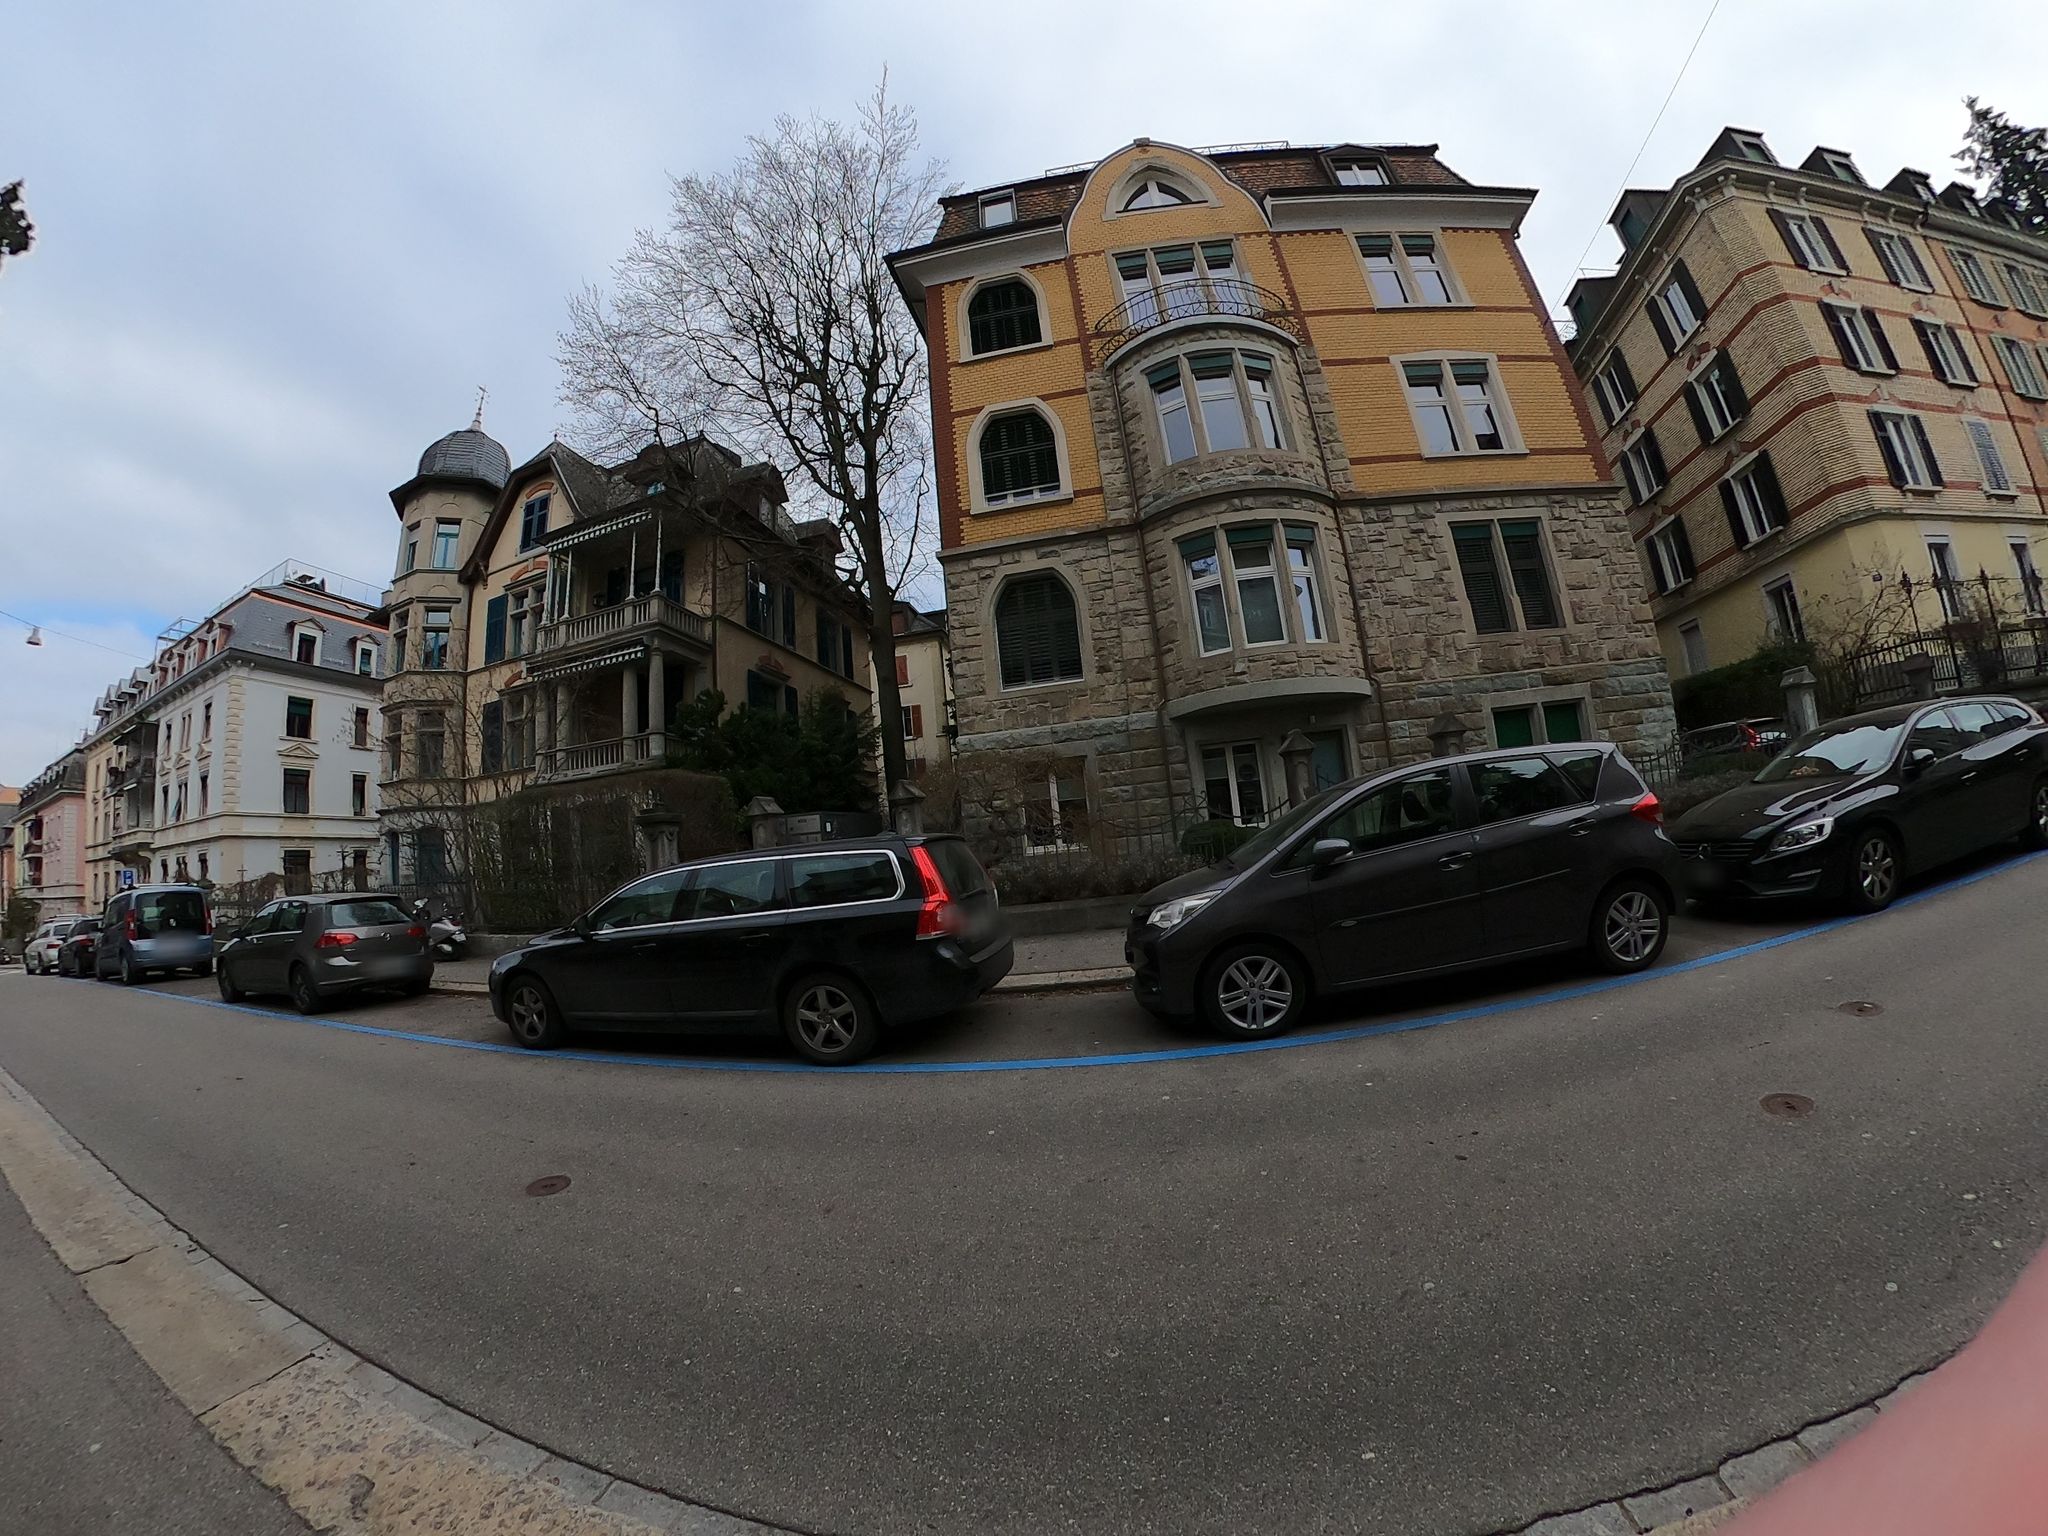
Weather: snowy
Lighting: day
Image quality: good
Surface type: driving surface
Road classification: footway
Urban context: urban centre
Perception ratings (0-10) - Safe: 8.4, Lively: 9.11, Beautiful: 9.15, Boring: 1.23, Depressing: 1.96, Wealthy: 8.78